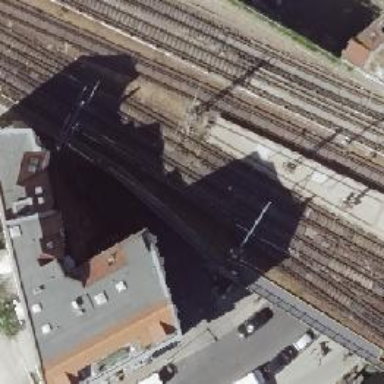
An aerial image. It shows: Viaduct railway bridge with electrified contact line. The railway is siding with ballastless track.